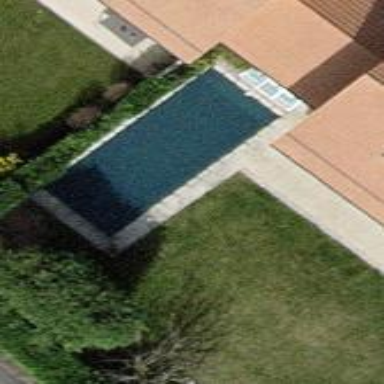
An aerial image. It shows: Outdoor swimming pool in leisure land.